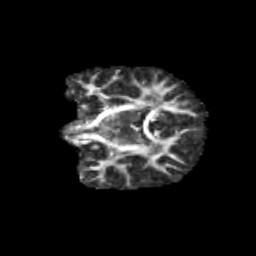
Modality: FA
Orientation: coronal
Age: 10
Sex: male
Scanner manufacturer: siemens
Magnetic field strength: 3 T
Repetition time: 3.8 s
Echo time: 0.07 s